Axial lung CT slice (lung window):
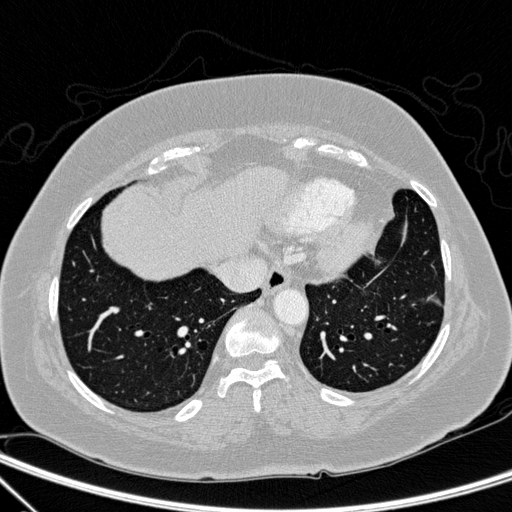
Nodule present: no